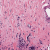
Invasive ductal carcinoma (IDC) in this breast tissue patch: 1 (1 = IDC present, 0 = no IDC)